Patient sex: M
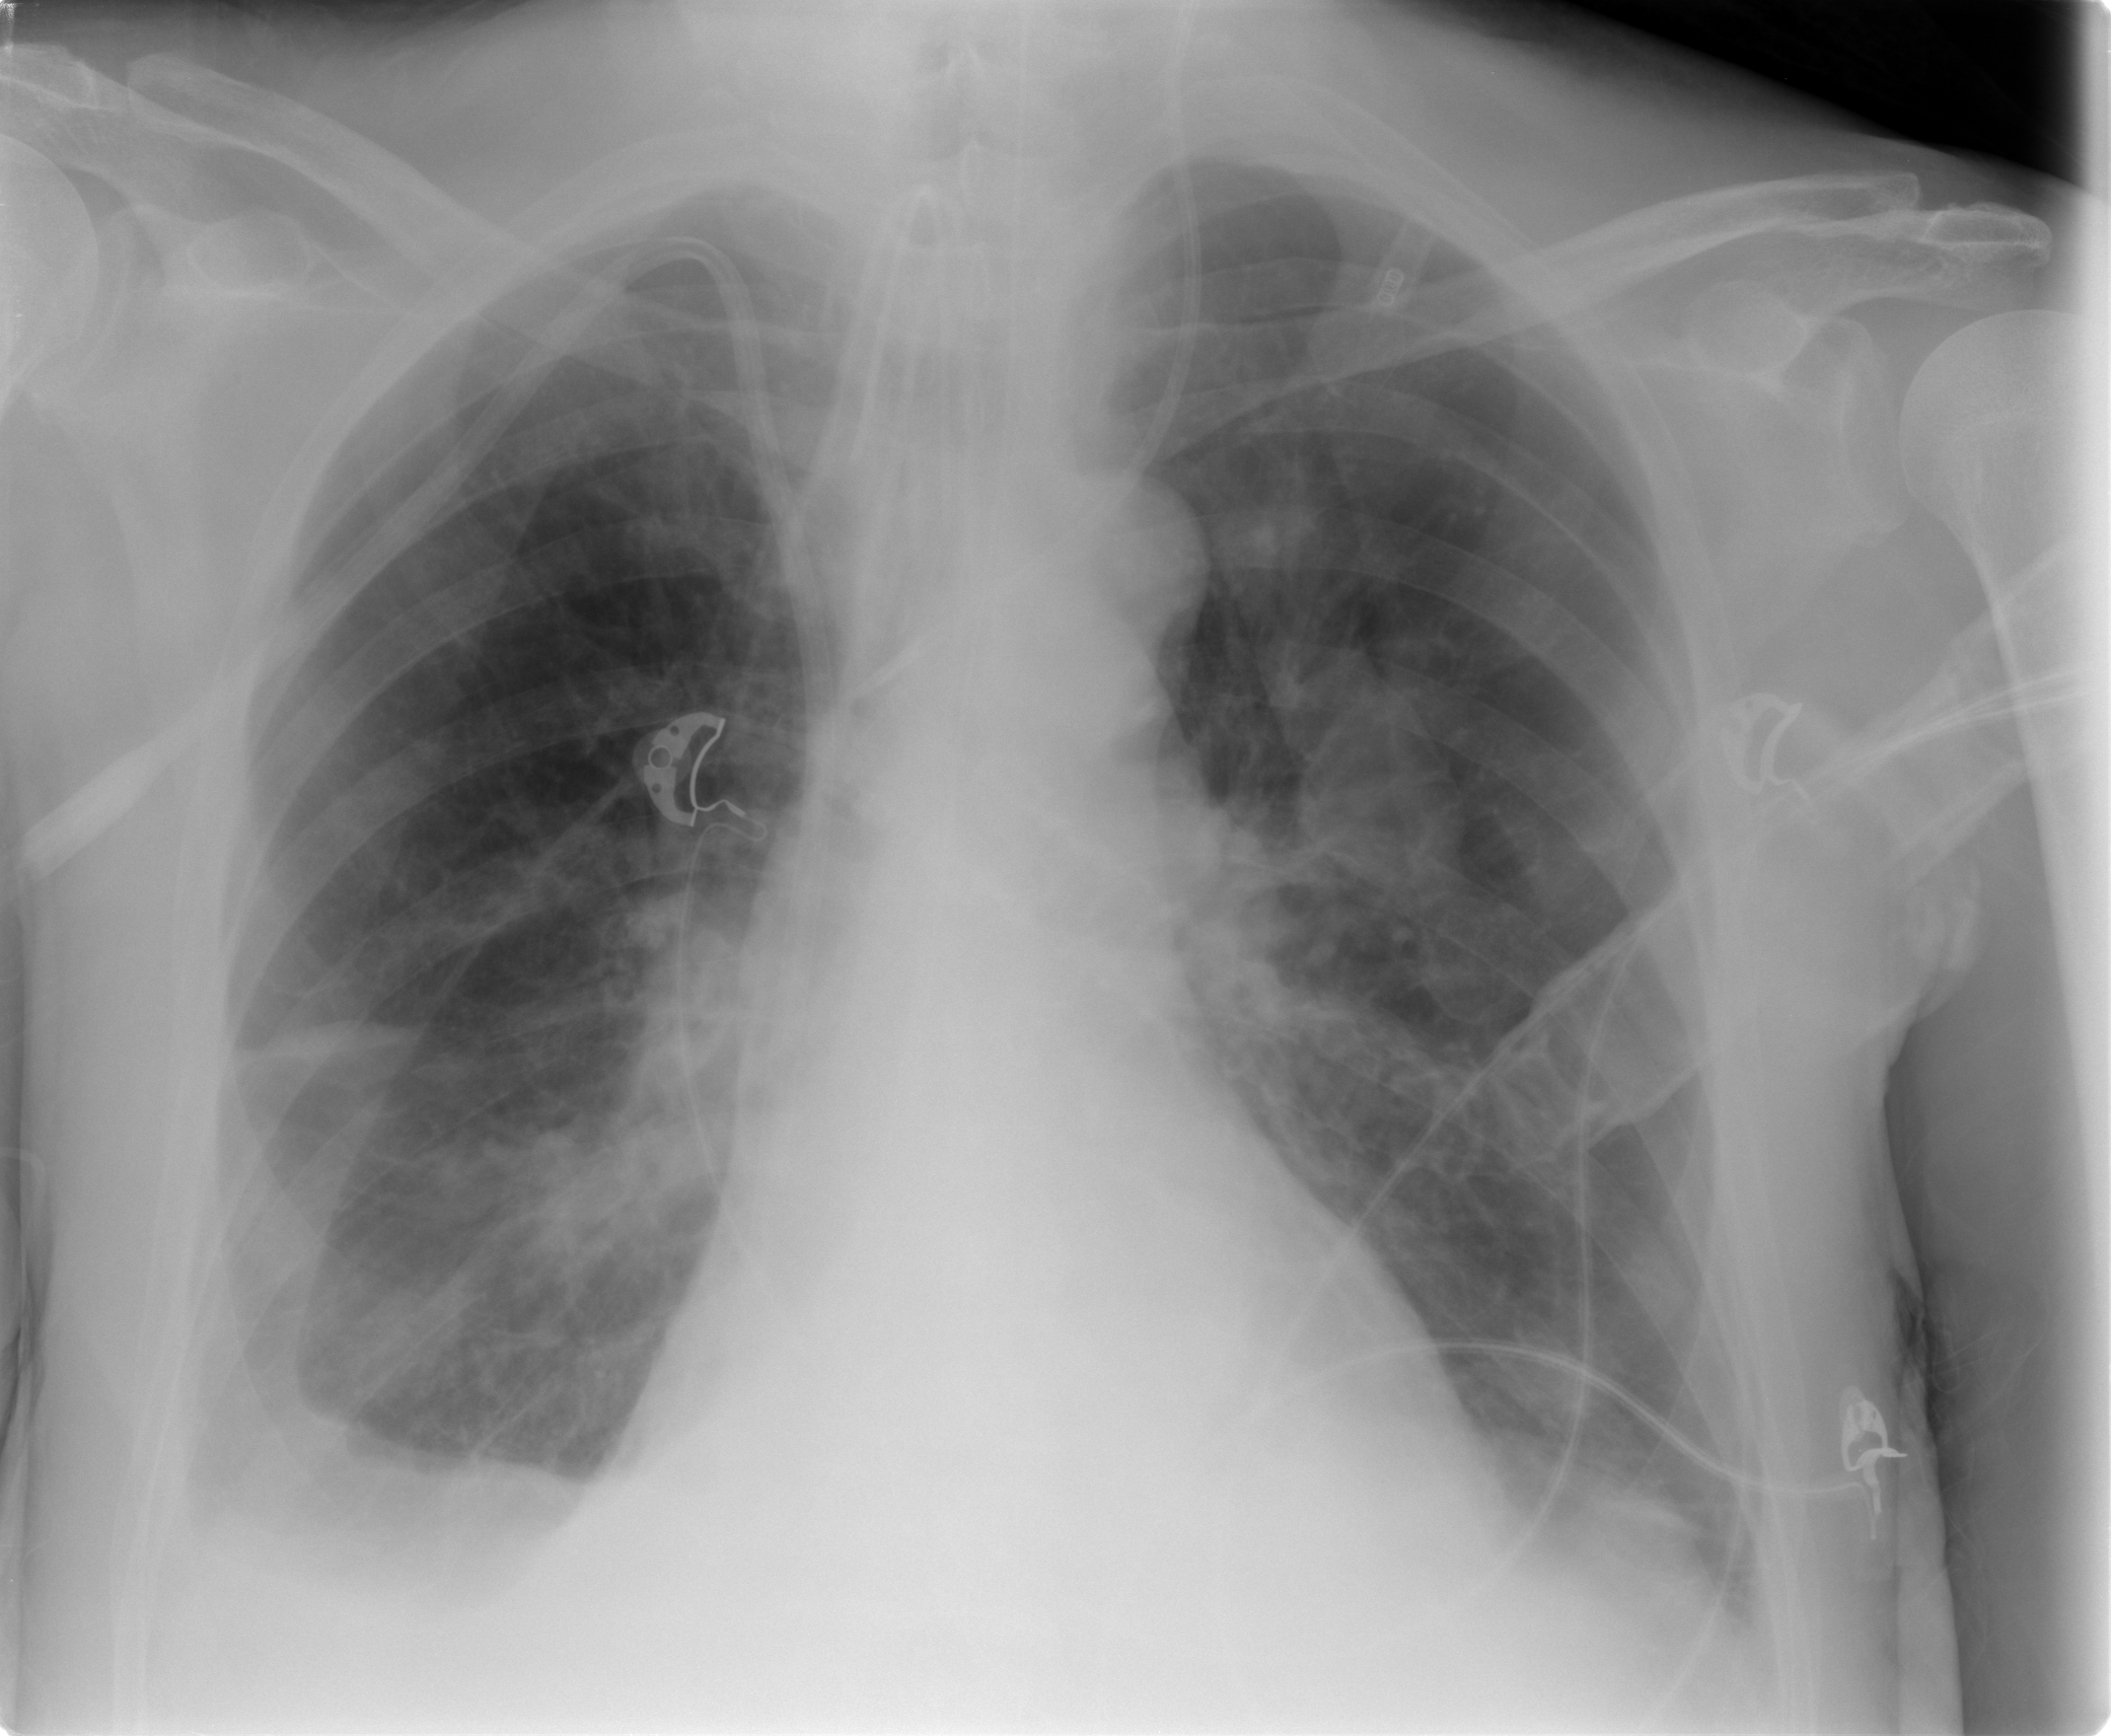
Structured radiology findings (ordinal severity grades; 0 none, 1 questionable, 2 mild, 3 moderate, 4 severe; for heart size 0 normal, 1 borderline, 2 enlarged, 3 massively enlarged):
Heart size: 0
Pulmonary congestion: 1
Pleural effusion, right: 2
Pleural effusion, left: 1
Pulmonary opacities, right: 0
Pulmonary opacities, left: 0
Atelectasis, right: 2
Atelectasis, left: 2